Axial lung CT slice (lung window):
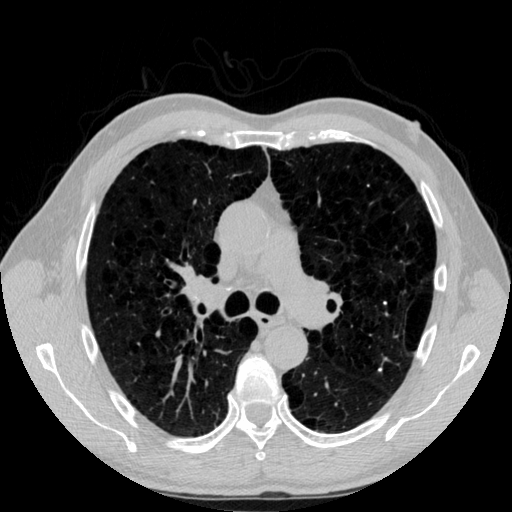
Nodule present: no